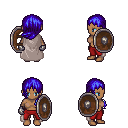
a pixel art fantasy rpg character, female body template, human, dark skin, gray cape, red pants, blue left-swept hairstyle, metal gloves, shield, four views (front, back, left, right), 2x2 character sprite sheet, small pixel art, hard edges, no anti-aliasing